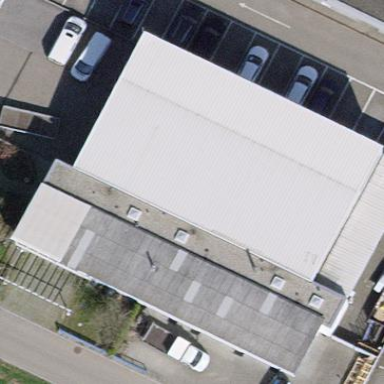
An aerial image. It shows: Industrial building.